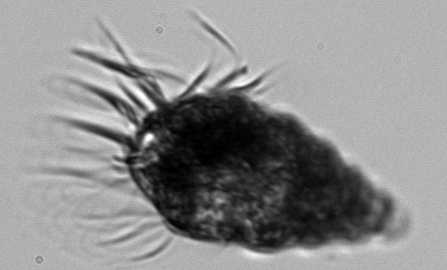
Label: Laboea_strobila